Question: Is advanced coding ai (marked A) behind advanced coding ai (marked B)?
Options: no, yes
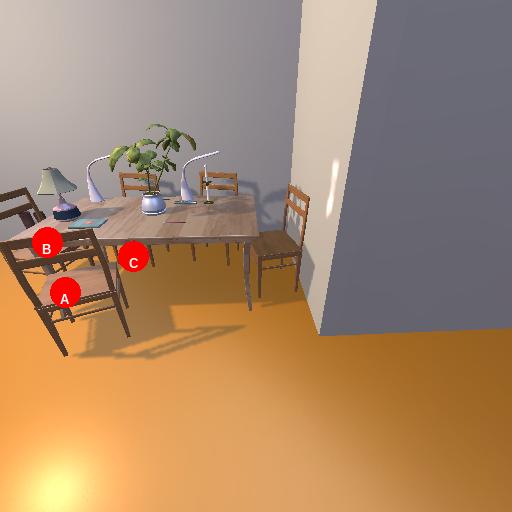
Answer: no